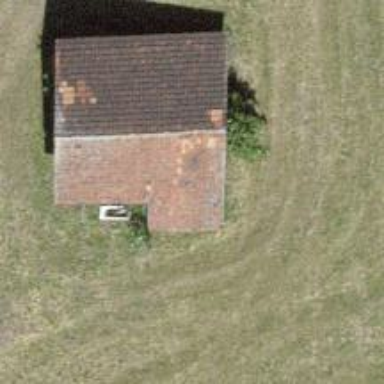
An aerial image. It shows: Rural barn.